Question: I'm using this CheckBoxPreference Class to support RTL text direction for pre Android 4.2 versions and to use a custom font style for my preference
'''
public class MyCheckBoxPreference extends CheckBoxPreference {
TextView txtTitle, txtSum;
View Custmv;
public MyCheckBoxPreference(Context context) {
super(context);
}
public MyCheckBoxPreference(Context context, AttributeSet attrs) {
super(context, attrs);
}
public MyCheckBoxPreference(Context context, AttributeSet attrs, int defStyle) {
super(context, attrs, defStyle);
}
@Override
protected void onBindView(@NonNull View view) {
super.onBindView(view);
Context context = getContext();
txtTitle = (TextView) view.findViewById(android.R.id.title);
txtTitle.setTypeface(Typeface.createFromAsset(context.getAssets(), "fonts/Roboto-Regular.ttf"));
txtSum = (TextView) view.findViewById(android.R.id.summary);
txtSum.setTypeface(Typeface.createFromAsset(context.getAssets(), "fonts/Roboto-Regular.ttf"));
}
@Override
protected View onCreateView(ViewGroup parent) {
Context ccc = getContext();
LayoutInflater inflater = (LayoutInflater) ccc.getSystemService(Context.LAYOUT_INFLATER_SERVICE);
Custmv = inflater.inflate(R.layout.arabic_checkboxpreference_layout, parent, false);
return Custmv;
}
'''
and I'm using it in my like so:
'''
<com.app.myclasses.MyCheckBoxPreference
android:defaultValue="false"
android:key="cb_big"
android:summaryOff="@string/off"
android:summaryOn="@string/on"
android:title="@string/Show_Big_Text" />
'''
And here is the :
'''
<LinearLayout xmlns:android="http://schemas.android.com/apk/res/android"
android:layout_width="match_parent"
android:layout_height="wrap_content"
android:minHeight="?android:attr/listPreferredItemHeight"
android:gravity="center_vertical"
android:paddingRight="?android:attr/scrollbarSize"
android:id="@+id/sos">
<CheckBox
android:id="@+android:id/checkbox"
android:layout_width="wrap_content"
android:layout_height="wrap_content"
android:clickable="false"
android:focusable="false"
android:focusableInTouchMode="false"
android:layout_marginLeft="16dip"
android:minWidth="56dp"
android:gravity="center"
android:layout_gravity="center" />
<RelativeLayout
android:layout_width="wrap_content"
android:layout_height="wrap_content"
android:layout_marginRight="16dip"
android:layout_marginTop="6dip"
android:layout_marginBottom="6dip"
android:layout_weight="1"
android:gravity="end">
<TextView
android:id="@+android:id/title"
android:layout_width="wrap_content"
android:layout_height="wrap_content"
android:singleLine="true"
android:textAppearance="?android:attr/textAppearanceMedium"
android:ellipsize="marquee"
android:fadingEdge="horizontal"
android:textColor="?android:attr/textColorPrimary"
android:text="Title"
android:layout_alignParentRight="true" />
<TextView
android:id="@android:id/summary"
android:layout_width="wrap_content"
android:layout_height="wrap_content"
android:layout_below="@android:id/title"
android:textAppearance="?android:attr/textAppearanceSmall"
android:maxLines="3"
android:text="subTitle"
android:layout_alignRight="@android:id/title"
android:textColor="?android:attr/textColorSecondary" />
</RelativeLayout>
'''
Every thing works great, but the problem is when using more than one instance of my custom class, I mean when using multiple CheckBoxPreferences in prefs.xml and when clicking on a CheckBoxPreference it becomes focused for a while (~ 1-2 seconds) before getting checked or unchecked.
Any idea please?

:
According to <URL> answer I removed the initialization from the onBind method to the constructor and every thing is smooth now:
'''
public MyCheckBoxPreference(Context context, AttributeSet attrs) {
super(context, attrs);
this.mTypeface = Typeface.createFromAsset(context.getAssets(), "fonts/Roboto-Regular.ttf");
this.Custmv = View.inflate(context, R.layout.arabic_checkboxpreference_layout, null);
TextView txtTitle = (TextView) Custmv.findViewById(android.R.id.title);
txtTitle.setTypeface(mTypeface);
TextView txtSum = (TextView) Custmv.findViewById(android.R.id.summary);
txtSum.setTypeface(mTypeface);
}
'''
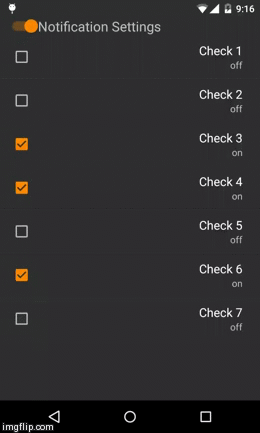
Answer: It may be related to the fact you load the font with 'Typeface.createFromAsset(context.getAssets(), "fonts/Roboto-Regular.ttf")'every time you're binding the view.
Try moving it out from your 'onBindView' method and create it once in your view instead and use the reference when you need to set the font and see if that makes any difference